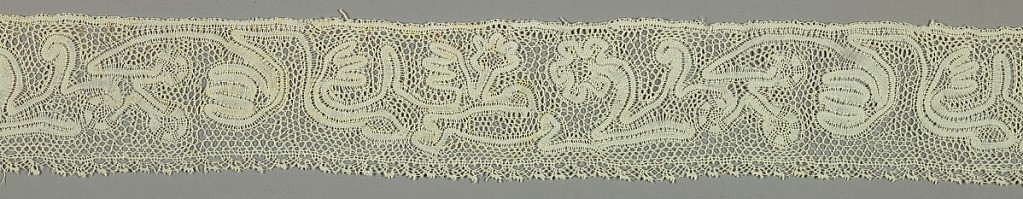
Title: Band
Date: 19th century
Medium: linen Technique: bobbin made continuous tape with net added
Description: Milanese type of folk lace with scrolls, leaves and sprays. Pattern is made with continuous tape and added net.